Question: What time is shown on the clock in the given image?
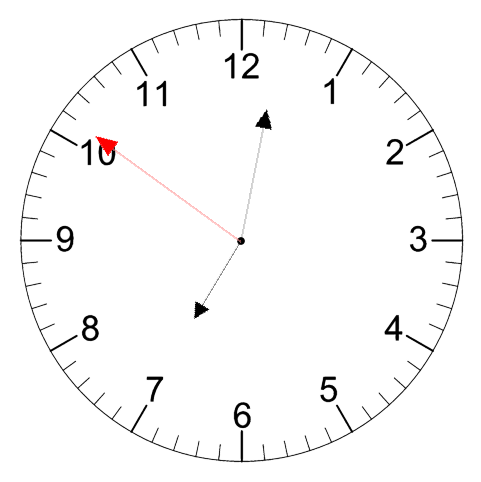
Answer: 07:01:51